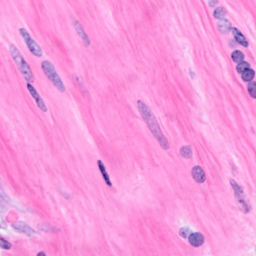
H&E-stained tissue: Breast